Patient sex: M
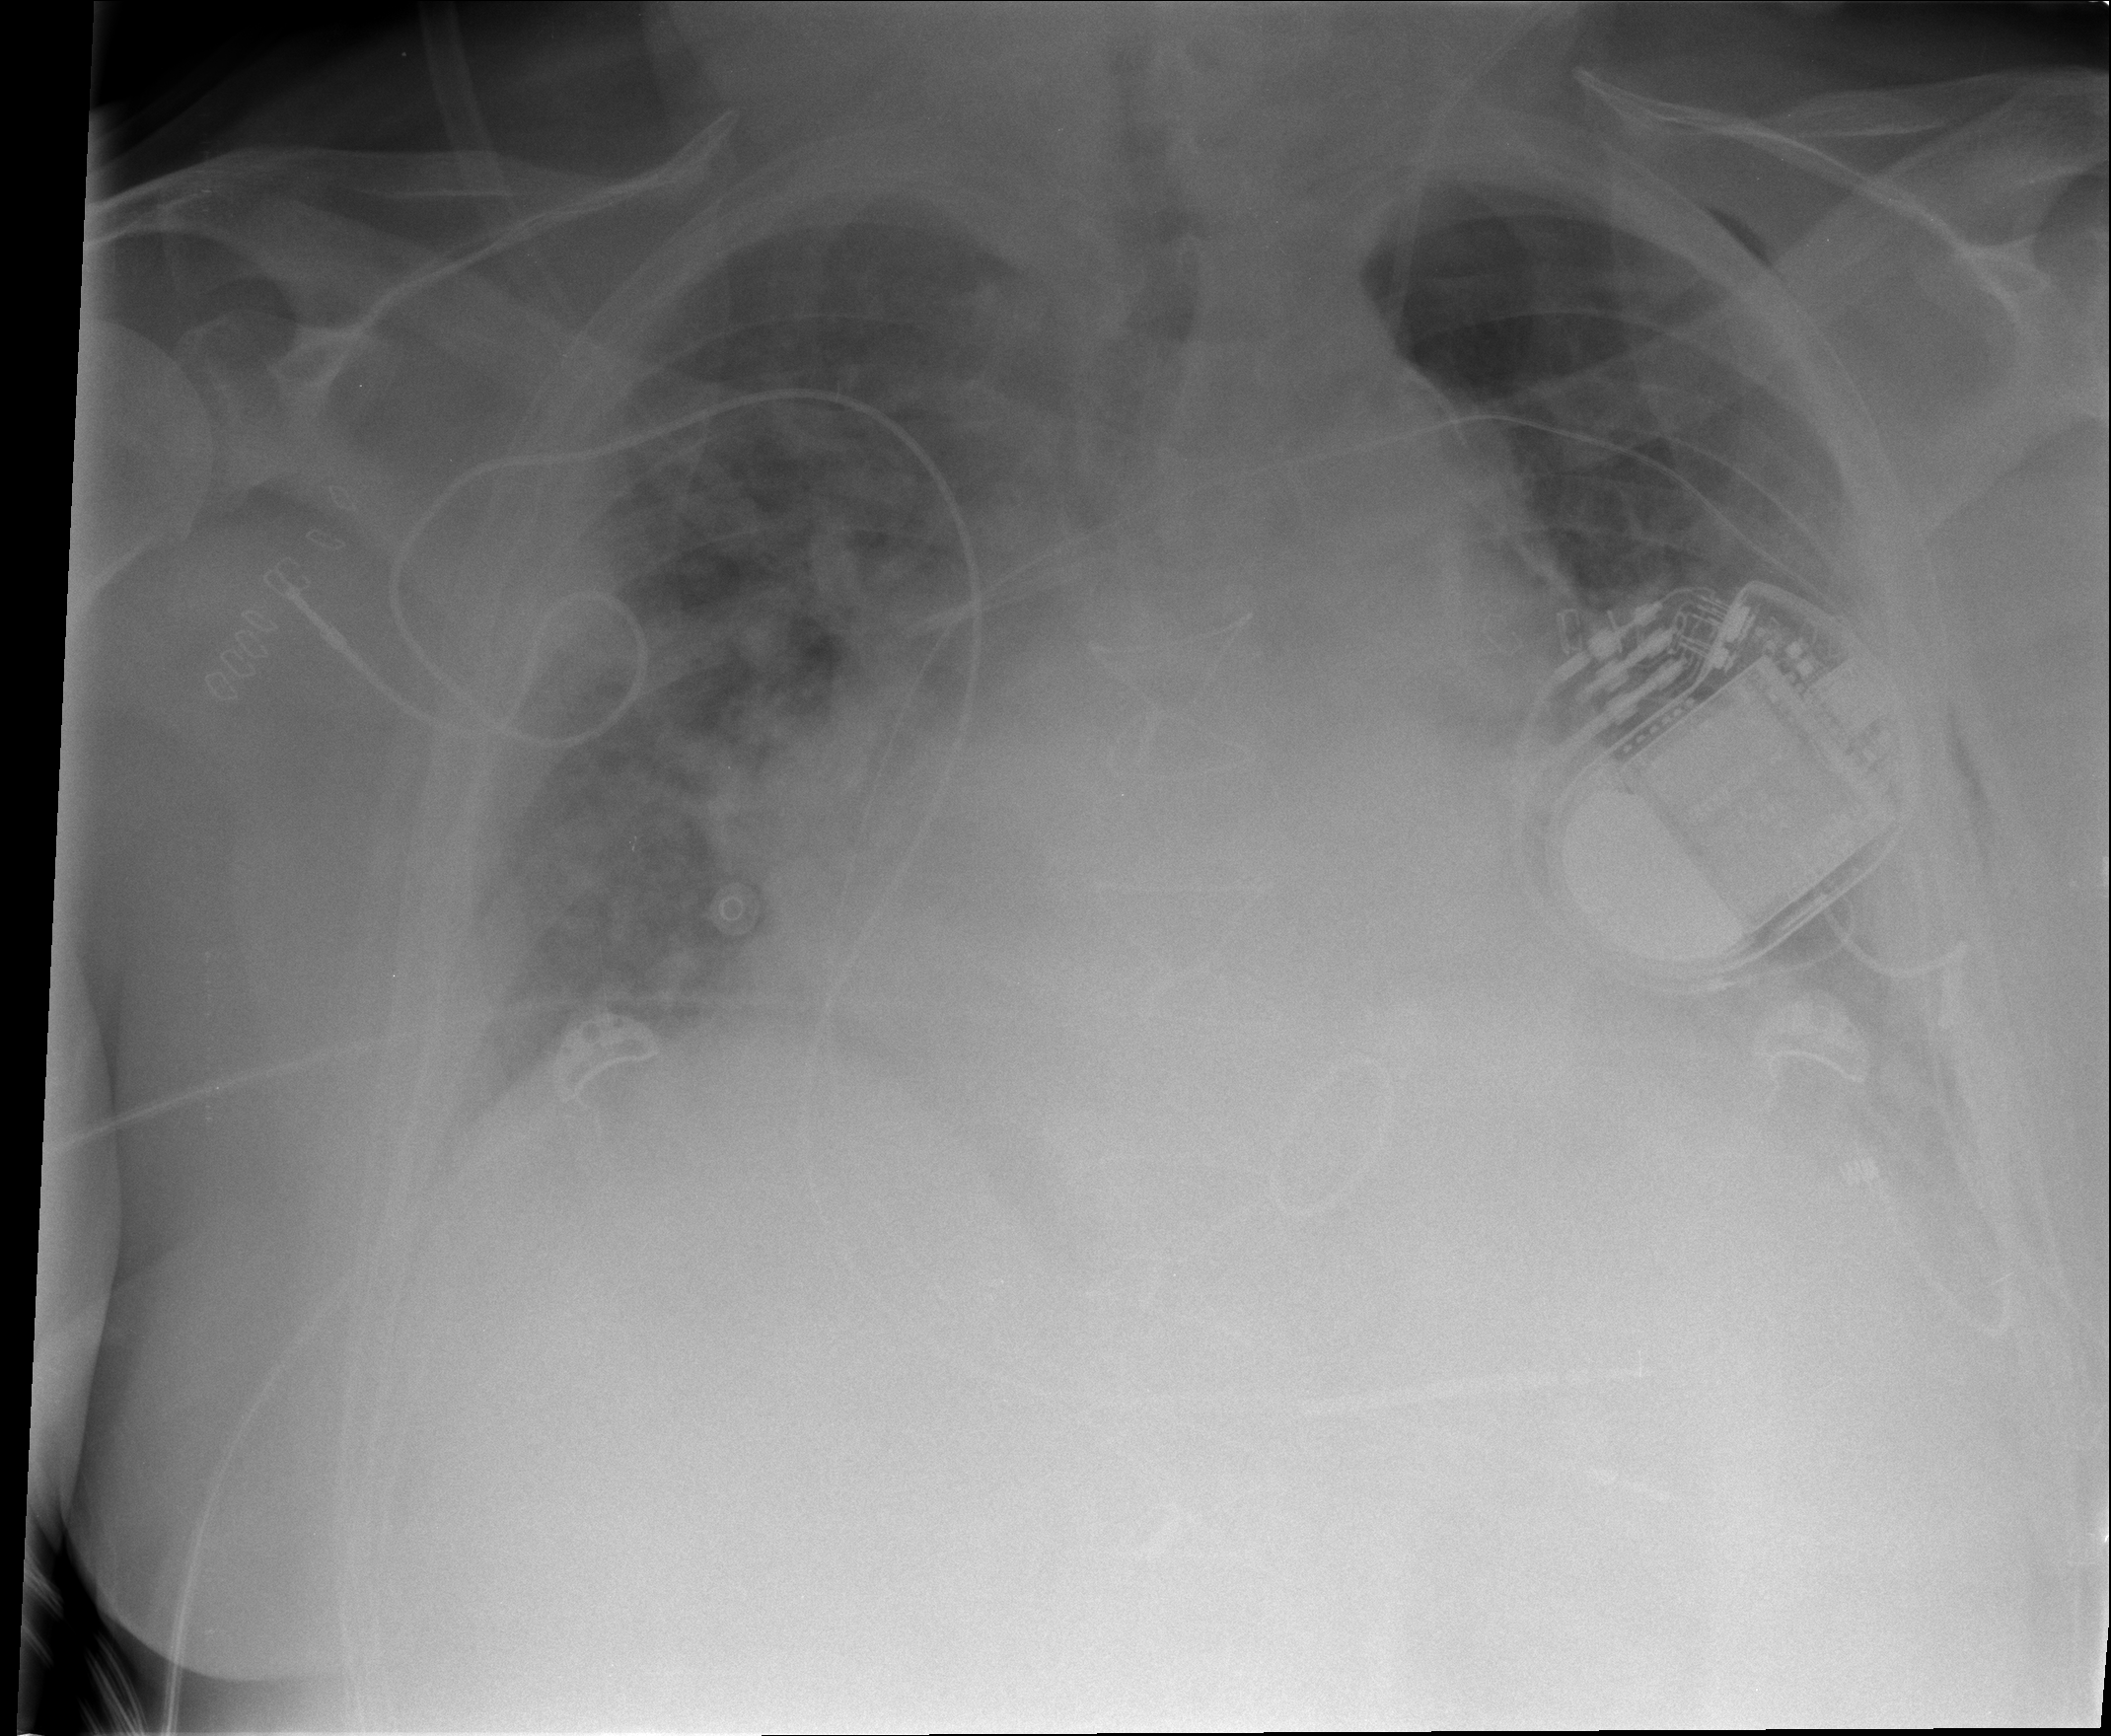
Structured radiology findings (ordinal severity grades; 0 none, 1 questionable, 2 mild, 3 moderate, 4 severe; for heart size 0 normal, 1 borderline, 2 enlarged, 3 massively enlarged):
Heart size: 3
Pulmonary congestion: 3
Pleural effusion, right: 2
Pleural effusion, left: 2
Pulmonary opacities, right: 3
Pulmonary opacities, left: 3
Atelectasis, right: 2
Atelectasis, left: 2